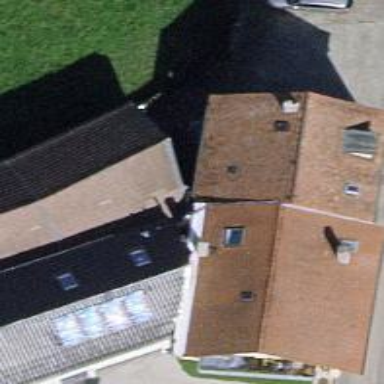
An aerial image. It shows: Gabled roof house.